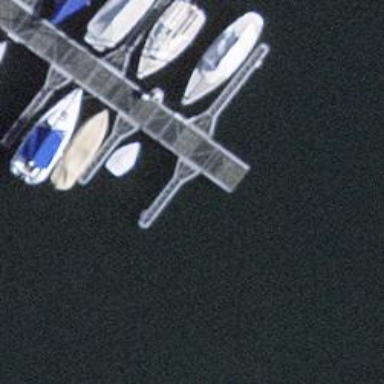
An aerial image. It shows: Man-made pier.